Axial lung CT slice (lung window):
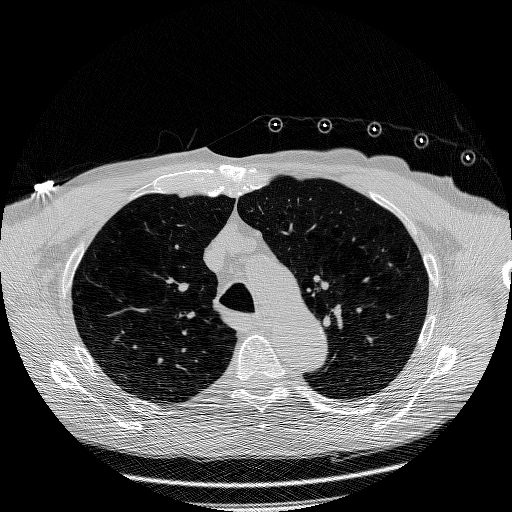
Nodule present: no